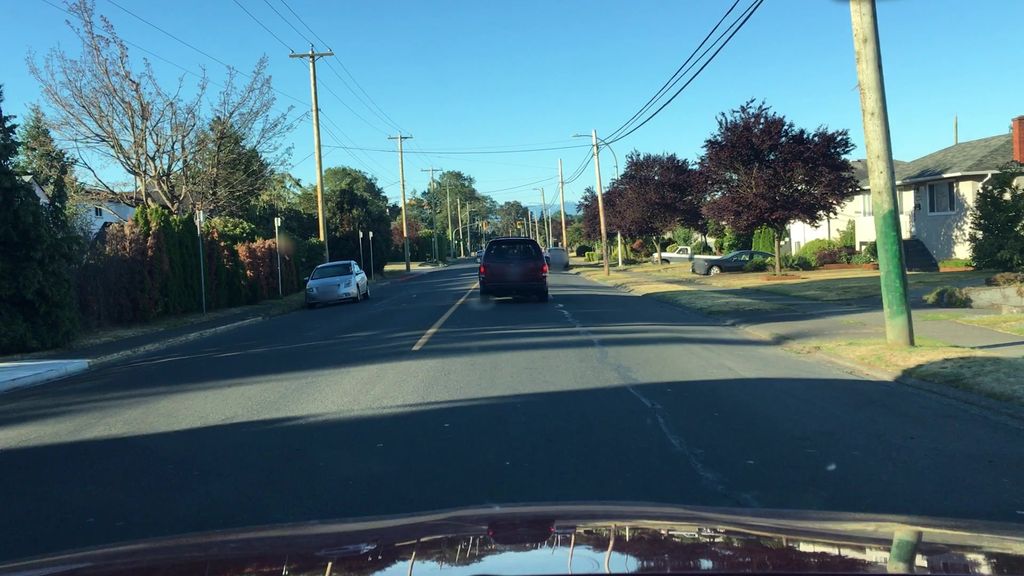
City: victoria